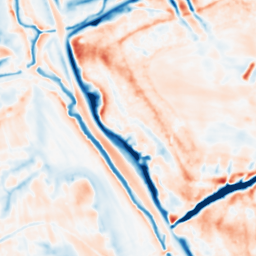
Category: multiscale
Decomposition family: dog_multiscale
Decomposition parameters: sigma_ratio: 1.6
n_scales: 4
base_sigma: 1
Upsampling method: lanczos
Upsampling parameters: scale: 8
Upsampling scale: 8